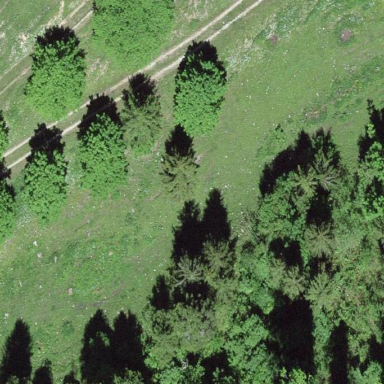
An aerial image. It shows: Forest area dominated by needle-leaved trees.